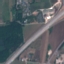
Land use / land cover class: Highway